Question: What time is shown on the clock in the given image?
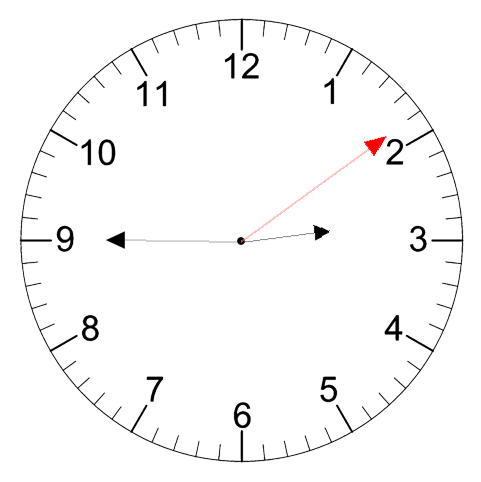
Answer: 02:45:09